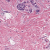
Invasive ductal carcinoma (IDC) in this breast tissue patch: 1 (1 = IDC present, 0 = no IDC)